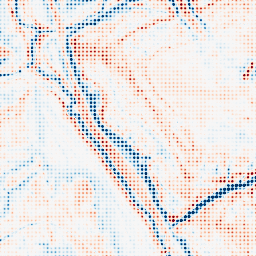
Category: edge_preserving
Decomposition family: bilateral
Decomposition parameters: d: 21
sigma_color: 25
sigma_space: 50
Upsampling method: sinc_hamming
Upsampling parameters: scale: 8
kernel_size: 4
Upsampling scale: 8